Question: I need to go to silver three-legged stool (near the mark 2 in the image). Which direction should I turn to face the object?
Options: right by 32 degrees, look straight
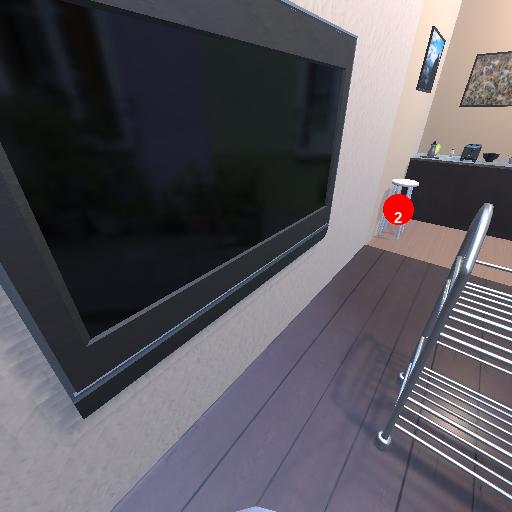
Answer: right by 32 degrees